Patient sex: F
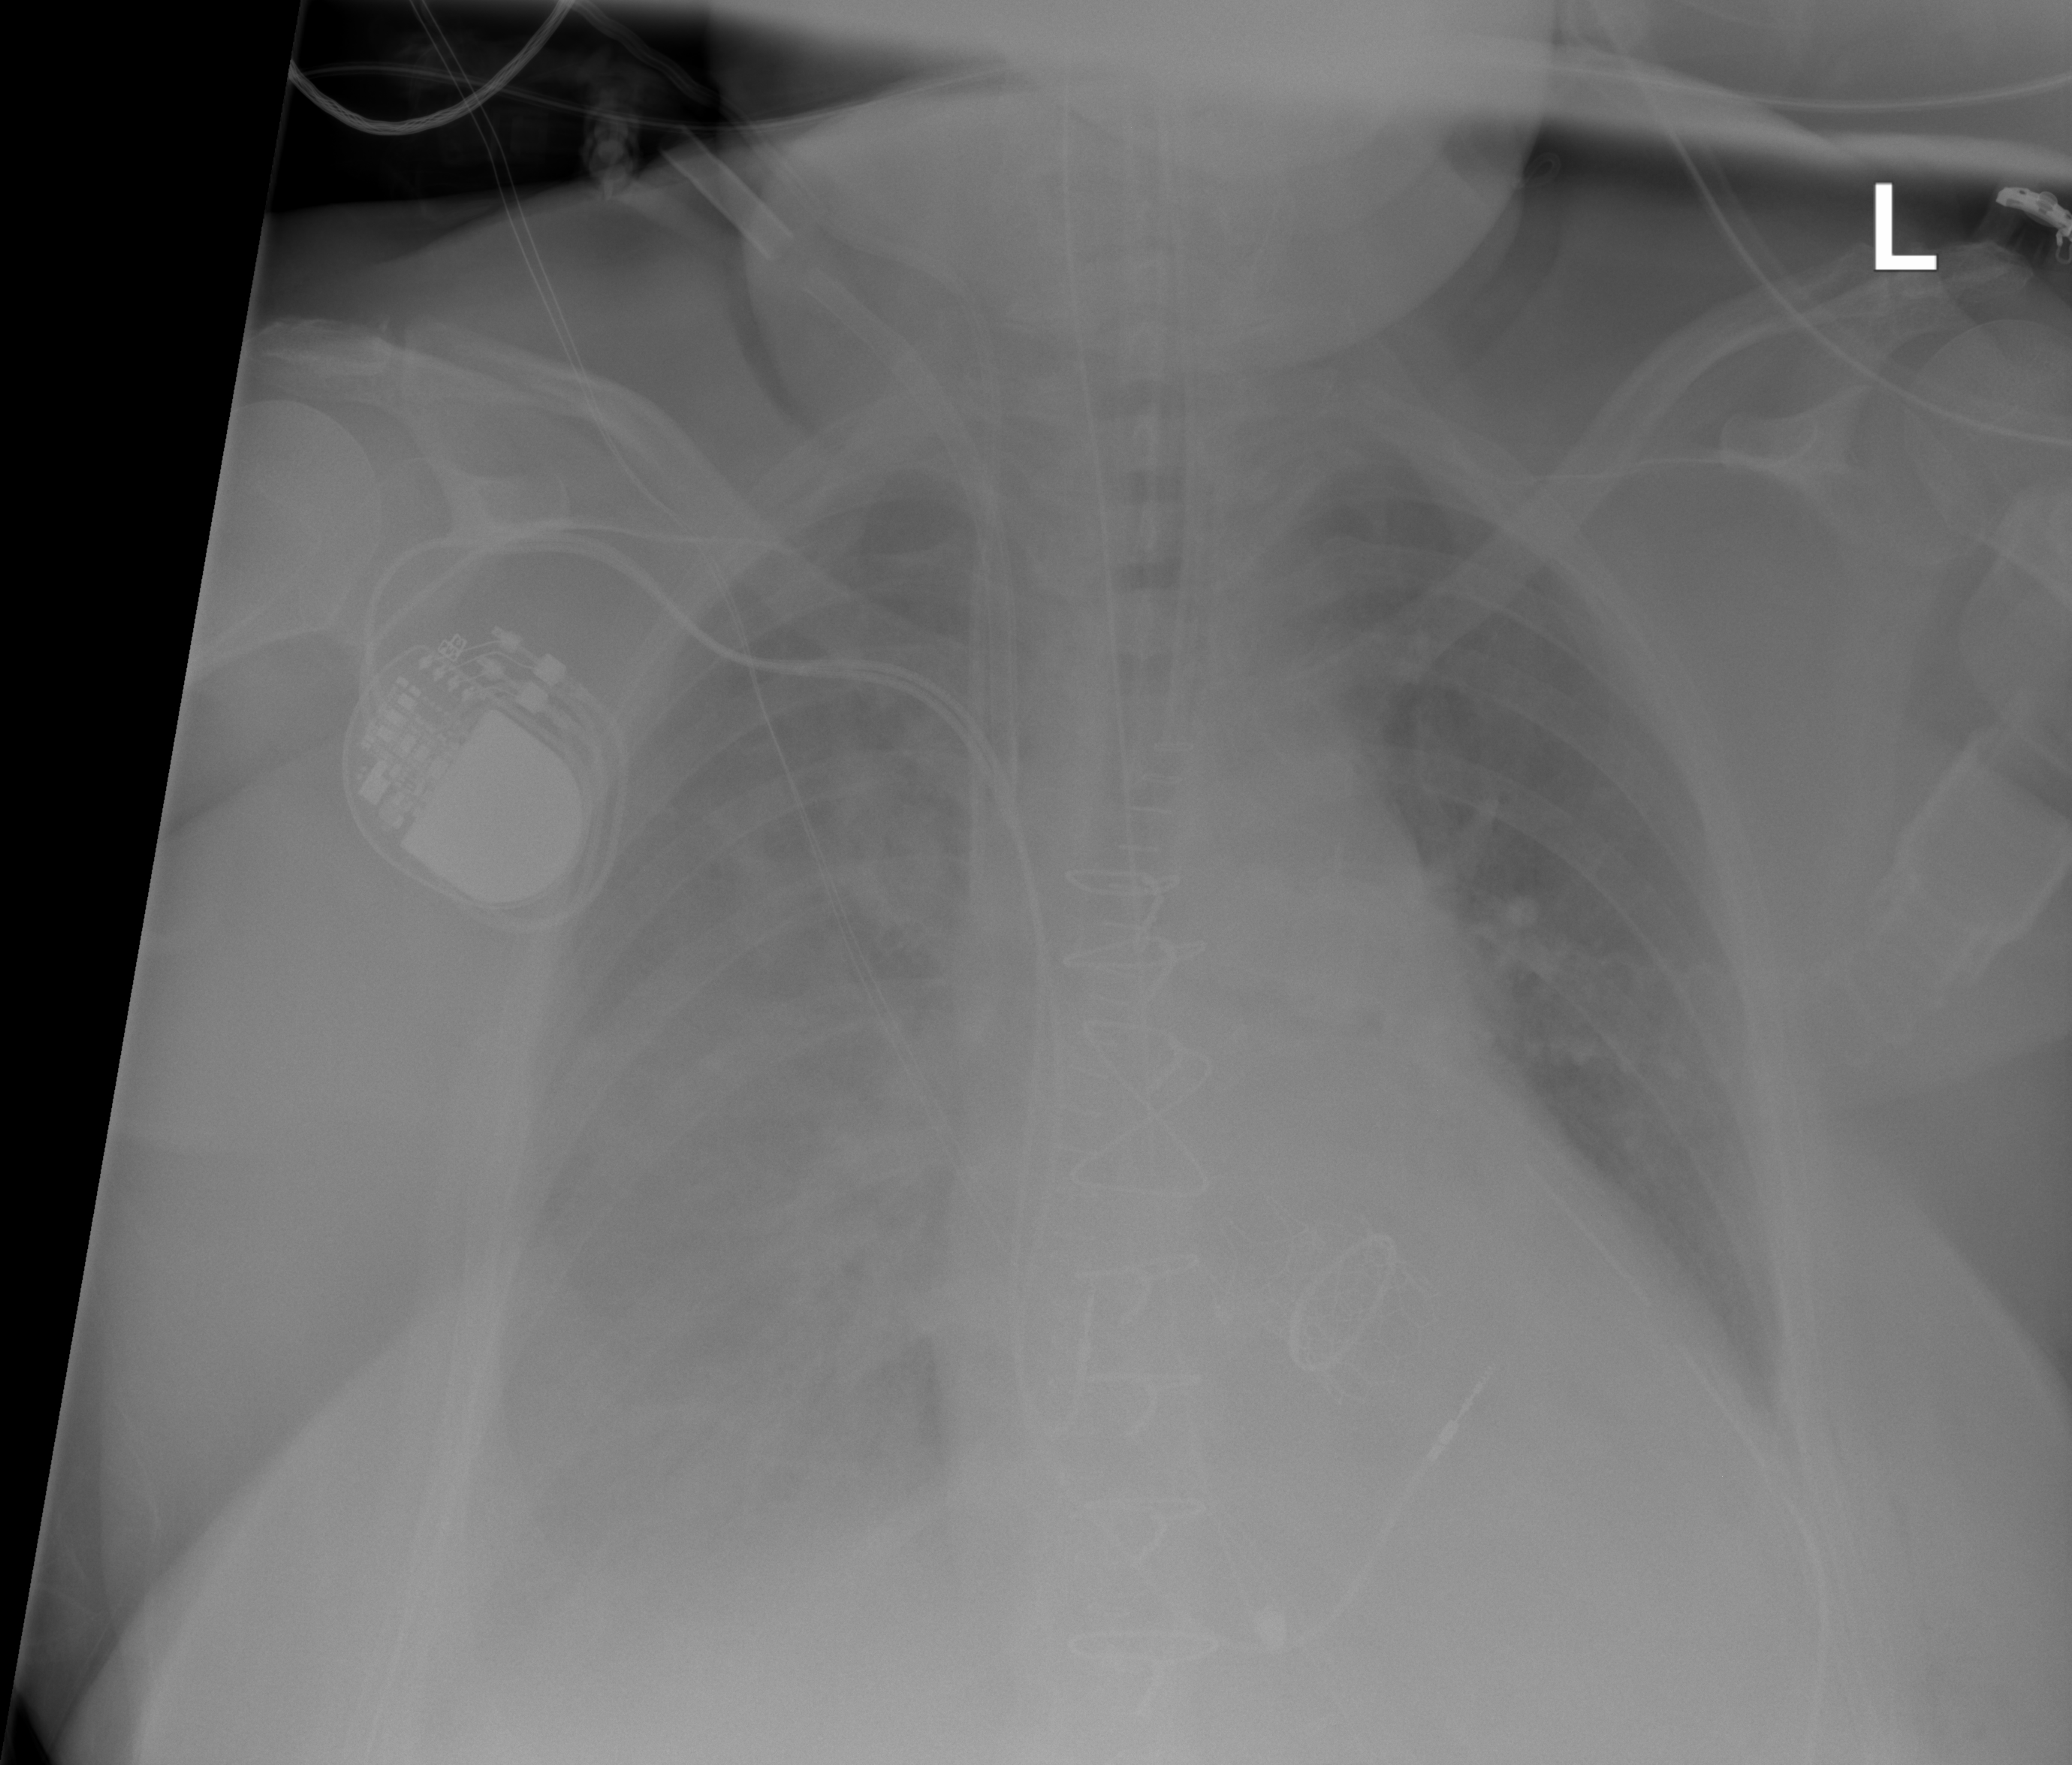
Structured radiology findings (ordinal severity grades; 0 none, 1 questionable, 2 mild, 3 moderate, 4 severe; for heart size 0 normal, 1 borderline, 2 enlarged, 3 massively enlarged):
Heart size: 2
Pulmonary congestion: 2
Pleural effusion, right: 3
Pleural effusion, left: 2
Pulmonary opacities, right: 2
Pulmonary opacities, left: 0
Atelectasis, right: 2
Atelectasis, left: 2